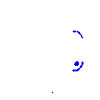
Particle: proton